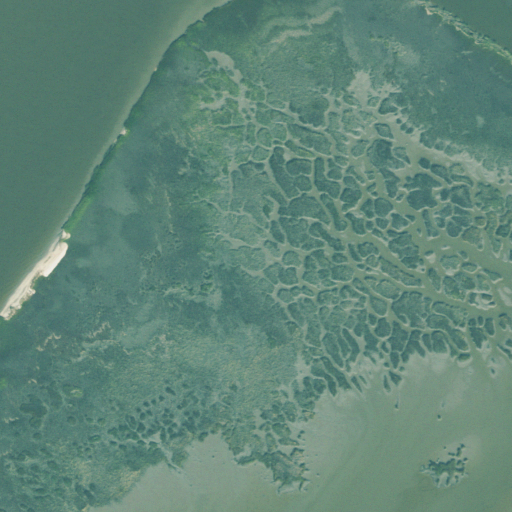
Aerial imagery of island in Georgia named Flood Island containing herbaceous wetlands and open water